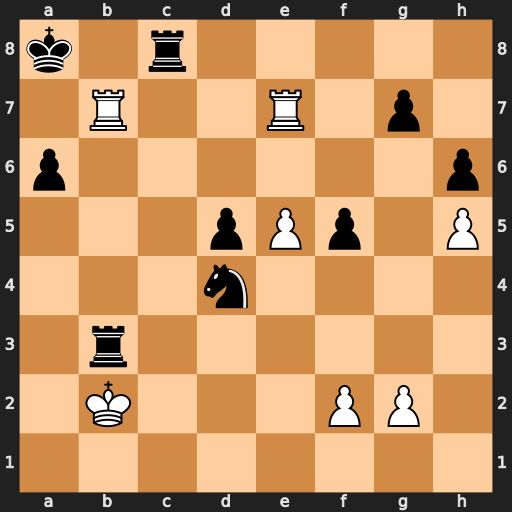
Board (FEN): k1r5/1R2R1p1/p6p/3pPp1P/3n4/1r6/1K3PP1/8
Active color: w
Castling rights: -
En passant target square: -
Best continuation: Rxb3 Nxb3 Kxb3